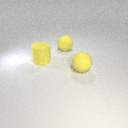
large yellow rubber cylinder behind large yellow rubber sphere